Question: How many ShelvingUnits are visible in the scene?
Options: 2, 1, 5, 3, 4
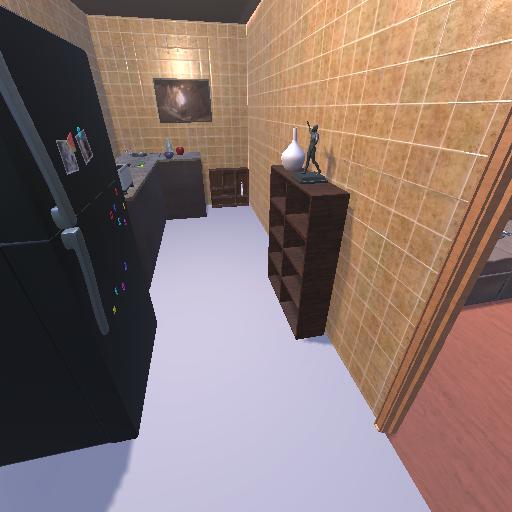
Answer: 2